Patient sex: M
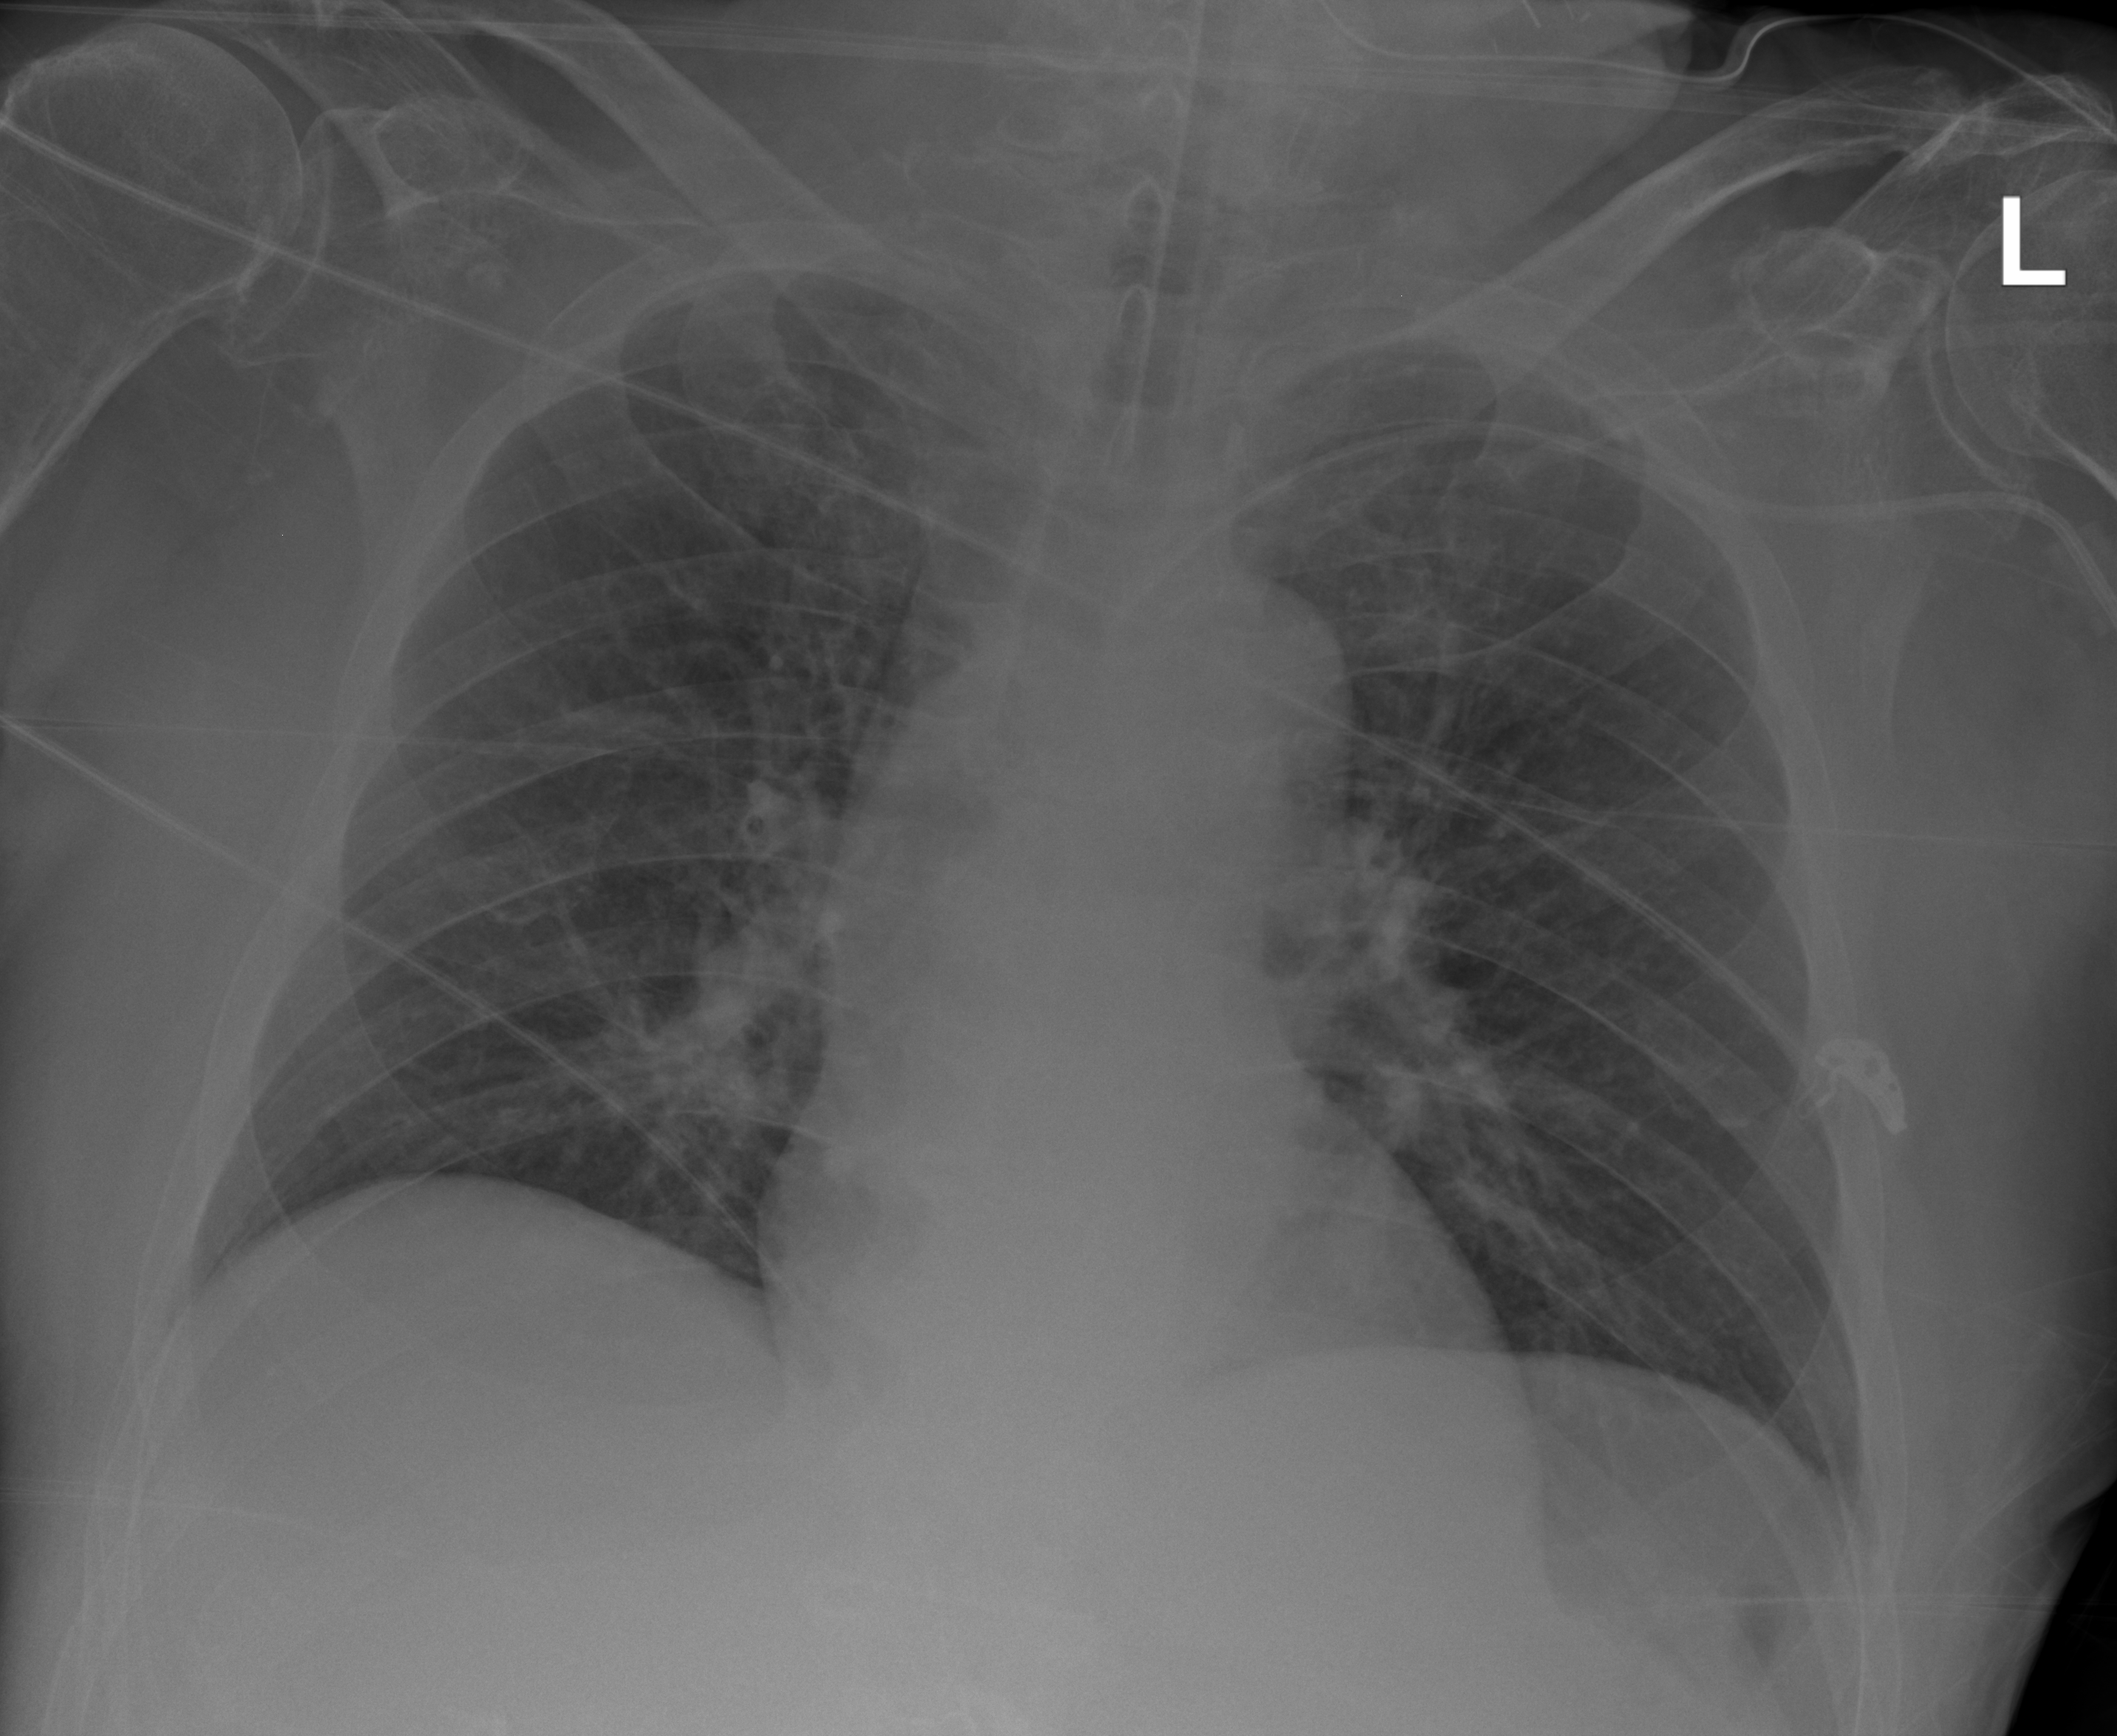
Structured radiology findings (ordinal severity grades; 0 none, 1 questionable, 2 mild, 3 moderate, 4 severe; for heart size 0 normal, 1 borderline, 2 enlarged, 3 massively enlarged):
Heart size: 0
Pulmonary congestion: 0
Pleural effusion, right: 0
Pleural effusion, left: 0
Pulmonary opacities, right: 0
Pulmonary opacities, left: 0
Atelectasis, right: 2
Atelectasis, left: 2